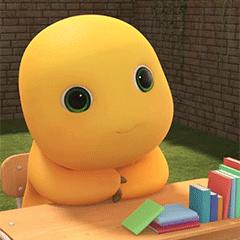
Label: nailong